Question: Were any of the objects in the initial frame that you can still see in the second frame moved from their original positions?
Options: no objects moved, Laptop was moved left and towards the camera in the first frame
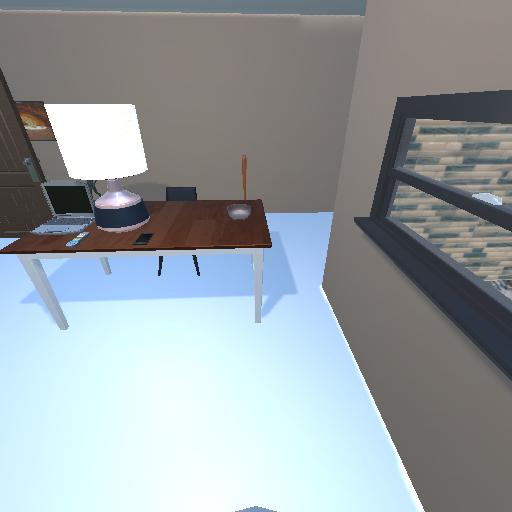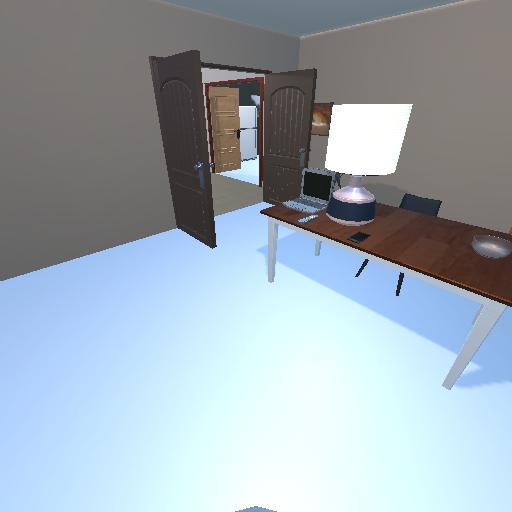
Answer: no objects moved